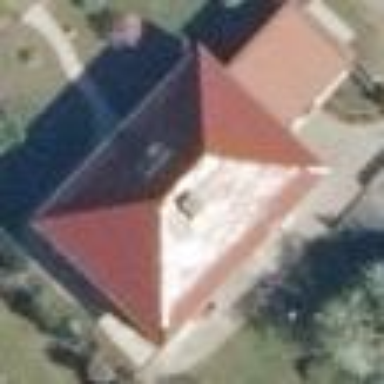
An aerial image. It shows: Building with gabled roof.